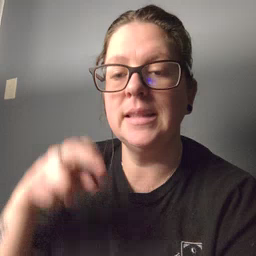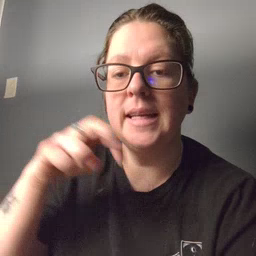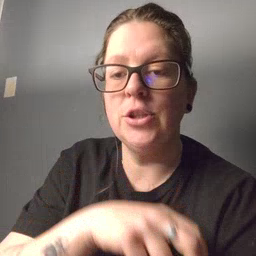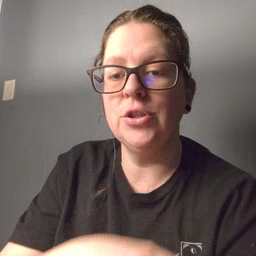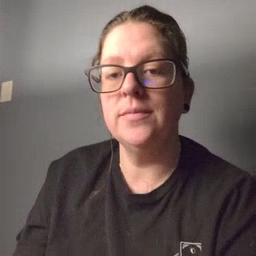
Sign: stairs